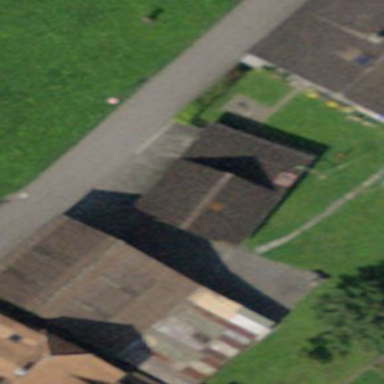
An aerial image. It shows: Rural barn.